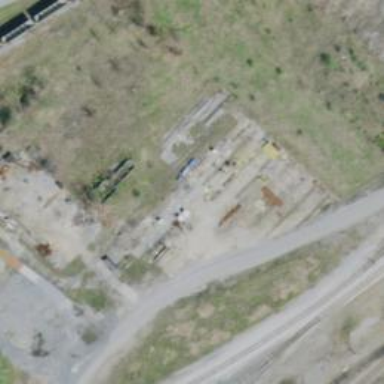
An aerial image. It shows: Railway yard used for both manifest and maintenance purposes.